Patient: sex F, age 54
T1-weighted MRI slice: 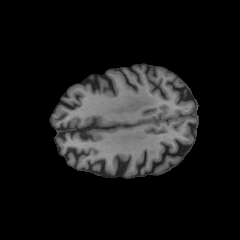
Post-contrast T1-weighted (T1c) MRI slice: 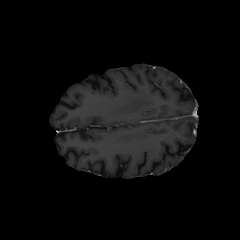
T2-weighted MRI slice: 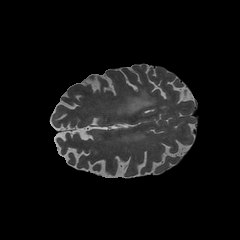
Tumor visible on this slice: yes
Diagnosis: Glioblastoma, IDH-wildtype
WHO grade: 4